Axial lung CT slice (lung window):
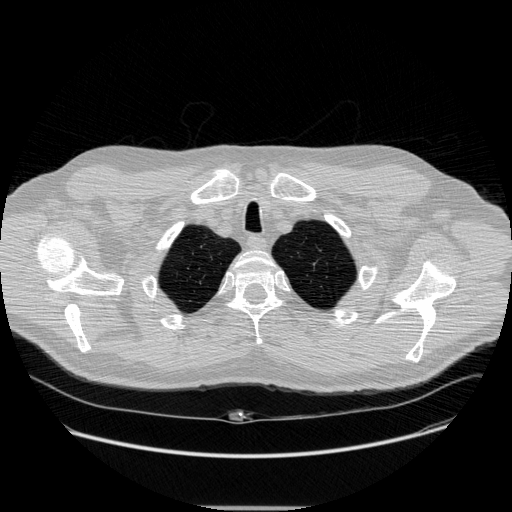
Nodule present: no